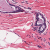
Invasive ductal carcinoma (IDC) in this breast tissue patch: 0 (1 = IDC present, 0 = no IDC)